Interaction volume radius: 5 \u00c5
Interaction volume height: 20 \u00c5
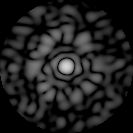
Disorder parameter: 0.7755